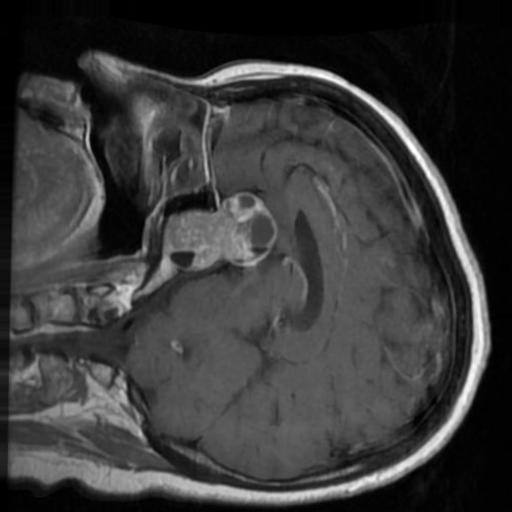
Label: brain_tumor